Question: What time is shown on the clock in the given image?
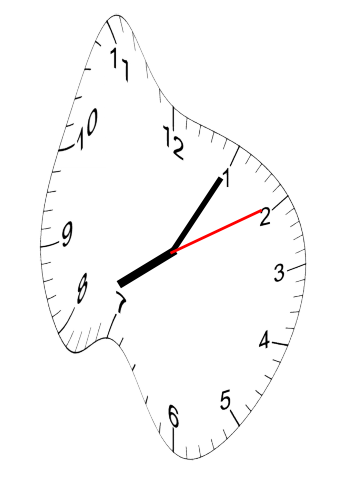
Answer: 08:05:10